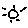
Label: sun